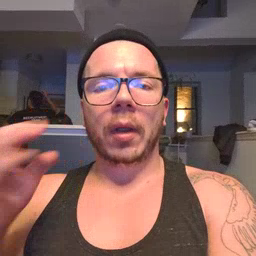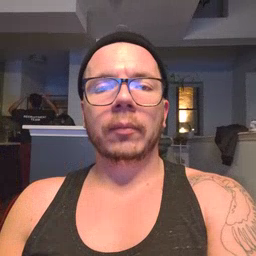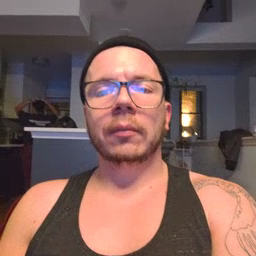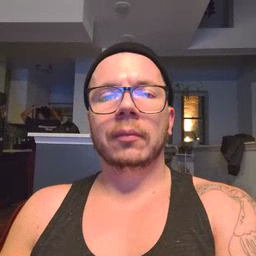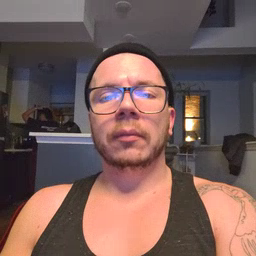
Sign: morning